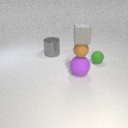
large purple rubber sphere in front of small green rubber sphere